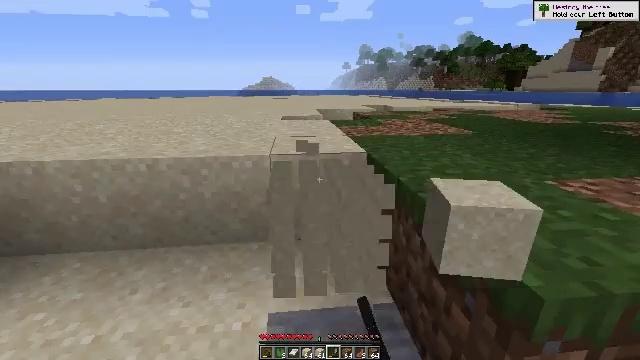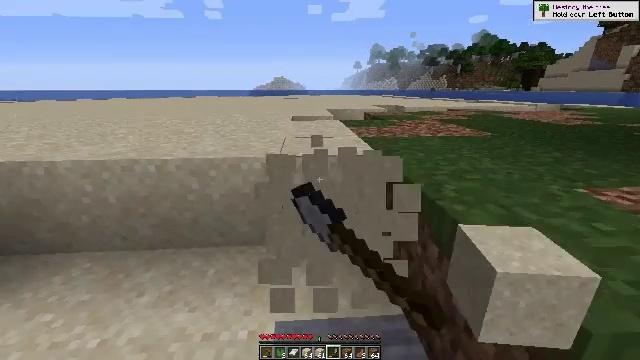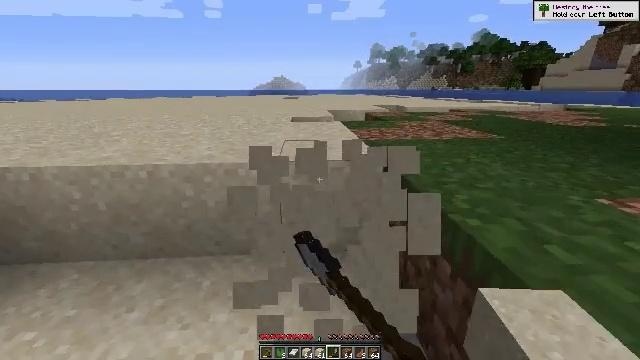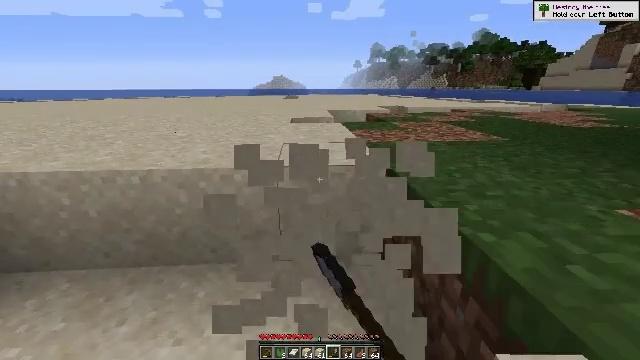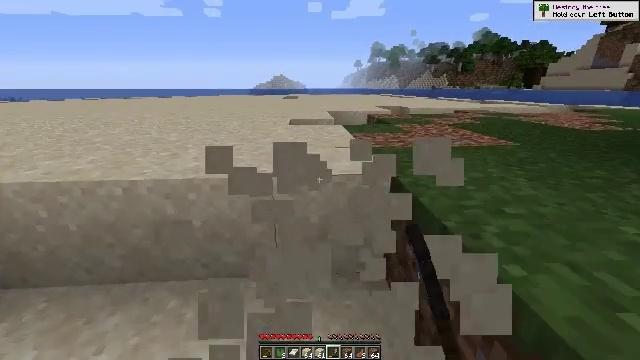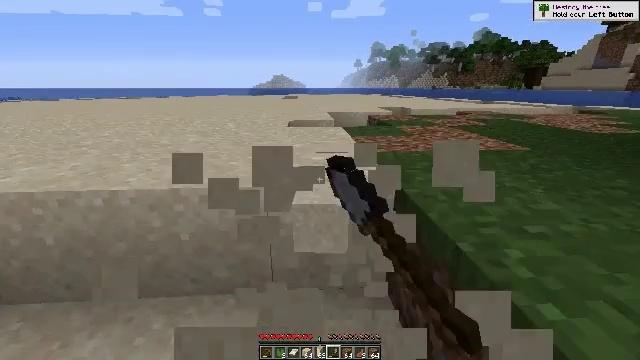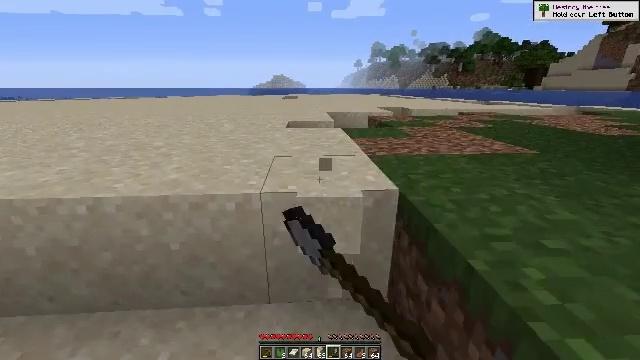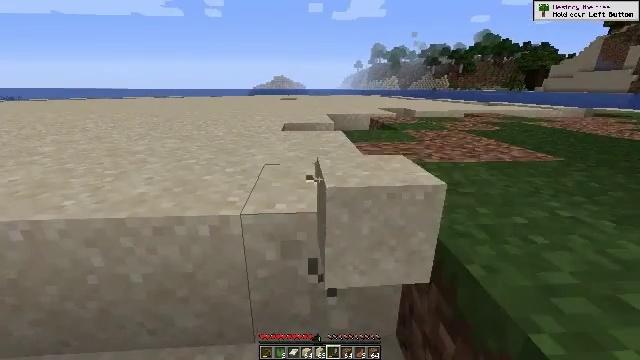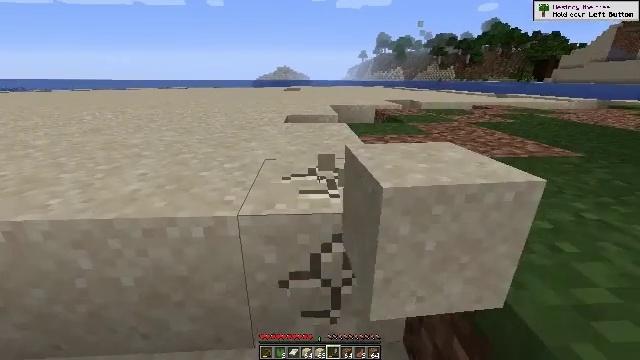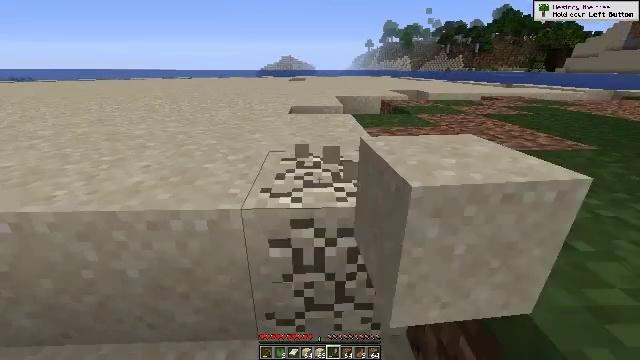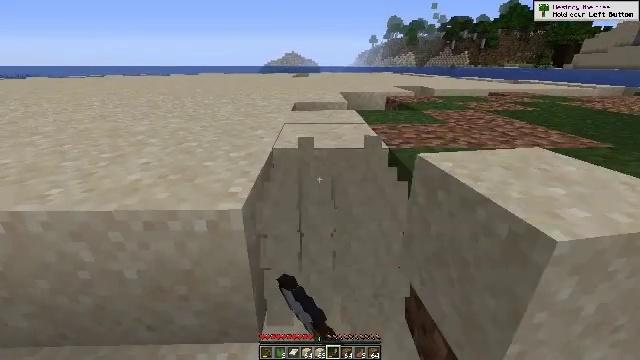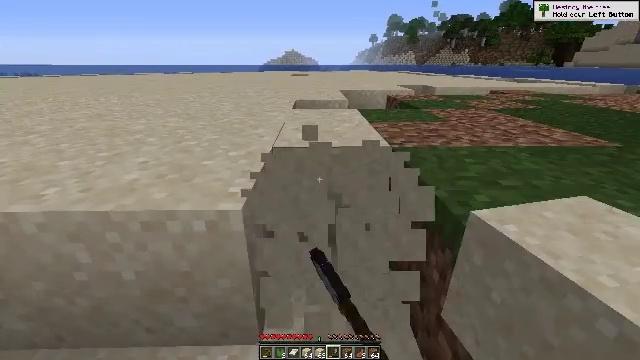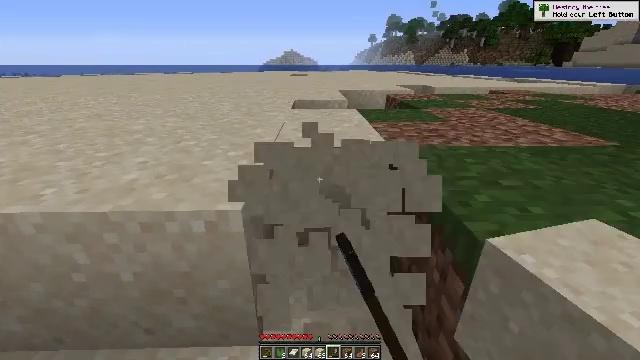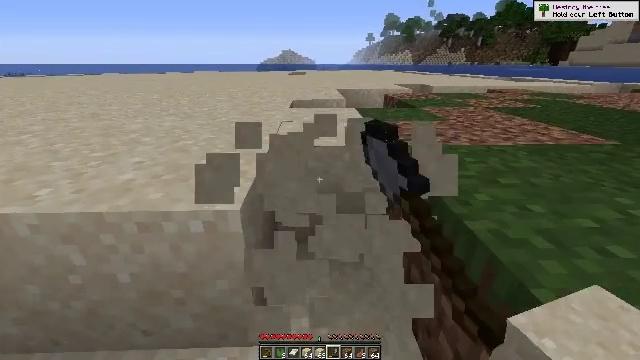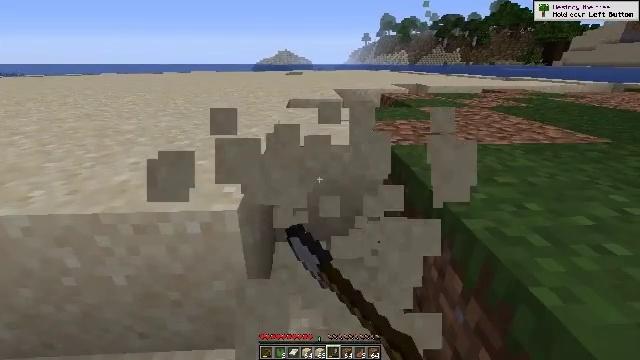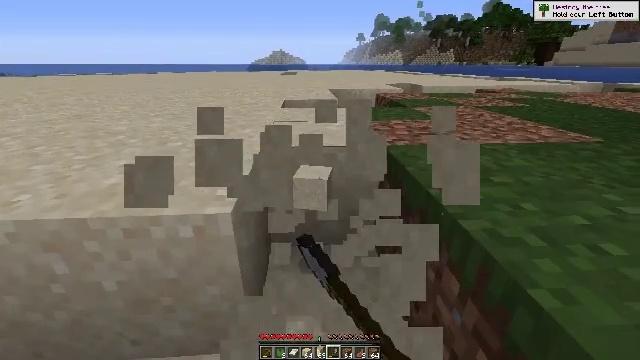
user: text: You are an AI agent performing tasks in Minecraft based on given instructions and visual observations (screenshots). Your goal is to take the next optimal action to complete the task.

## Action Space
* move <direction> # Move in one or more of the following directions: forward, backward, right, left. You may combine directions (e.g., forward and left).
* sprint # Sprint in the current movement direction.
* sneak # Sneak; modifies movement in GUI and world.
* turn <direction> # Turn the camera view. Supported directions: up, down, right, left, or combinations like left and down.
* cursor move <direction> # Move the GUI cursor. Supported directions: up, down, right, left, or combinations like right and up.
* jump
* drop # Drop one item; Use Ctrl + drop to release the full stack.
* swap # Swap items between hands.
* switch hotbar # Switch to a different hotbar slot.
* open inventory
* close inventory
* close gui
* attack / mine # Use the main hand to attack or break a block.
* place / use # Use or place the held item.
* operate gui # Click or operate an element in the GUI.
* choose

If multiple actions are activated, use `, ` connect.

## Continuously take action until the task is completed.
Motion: motion action
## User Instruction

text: Gather sand from the desert.
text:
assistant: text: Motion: move forward, turn left, attack / mine
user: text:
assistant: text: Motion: move forward, attack / mine
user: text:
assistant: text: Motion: move forward, attack / mine
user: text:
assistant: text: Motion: move forward, attack / mine
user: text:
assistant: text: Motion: move forward, attack / mine
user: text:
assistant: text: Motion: move forward, attack / mine
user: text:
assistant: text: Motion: move forward, attack / mine
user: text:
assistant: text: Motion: turn down, attack / mine
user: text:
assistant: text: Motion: turn left and down, attack / mine
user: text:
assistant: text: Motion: attack / mine
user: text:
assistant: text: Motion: attack / mine
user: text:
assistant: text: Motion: attack / mine
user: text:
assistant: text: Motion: attack / mine
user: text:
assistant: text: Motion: attack / mine
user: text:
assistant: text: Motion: move forward, turn right, attack / mine
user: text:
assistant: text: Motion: move forward, turn right, attack / mine
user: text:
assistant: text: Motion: move forward, turn right, attack / mine
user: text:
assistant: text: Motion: move forward, attack / mine
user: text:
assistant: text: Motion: move forward, attack / mine
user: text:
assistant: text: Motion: move forward, turn down, attack / mine
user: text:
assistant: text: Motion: move forward, turn down, attack / mine
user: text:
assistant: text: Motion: move forward, turn down, attack / mine
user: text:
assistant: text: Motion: move forward, turn down, attack / mine
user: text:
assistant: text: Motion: move forward, turn left and down, attack / mine
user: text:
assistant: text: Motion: move forward, turn left and down, attack / mine
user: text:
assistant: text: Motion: move forward, turn left and down, attack / mine
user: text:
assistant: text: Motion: move forward, turn down, attack / mine
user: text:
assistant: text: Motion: turn left and down, attack / mine
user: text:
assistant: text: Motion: turn down, attack / mine
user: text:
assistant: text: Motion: attack / mine